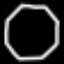
Label: octagon